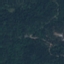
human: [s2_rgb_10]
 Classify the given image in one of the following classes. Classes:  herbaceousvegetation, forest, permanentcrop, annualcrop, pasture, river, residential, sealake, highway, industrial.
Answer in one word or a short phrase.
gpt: Forest